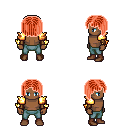
a pixel art fantasy rpg character, male body template, human, dark skin, gold arm armor, teal pants, red pageboy hairstyle, leather bracers, brown shoes, four views (front, back, left, right), 2x2 character sprite sheet, small pixel art, hard edges, no anti-aliasing